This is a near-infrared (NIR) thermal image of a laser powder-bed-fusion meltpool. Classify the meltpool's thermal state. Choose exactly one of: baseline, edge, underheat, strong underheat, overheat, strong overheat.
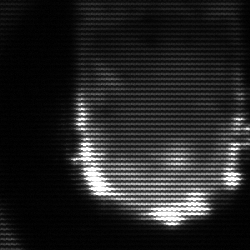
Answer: baseline